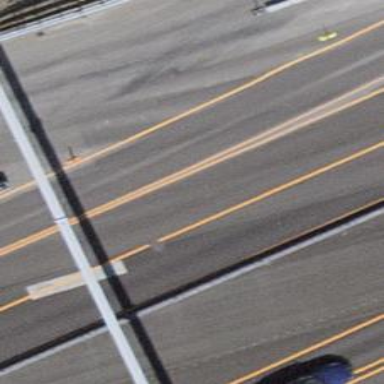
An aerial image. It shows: Asphalt motorway.